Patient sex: M
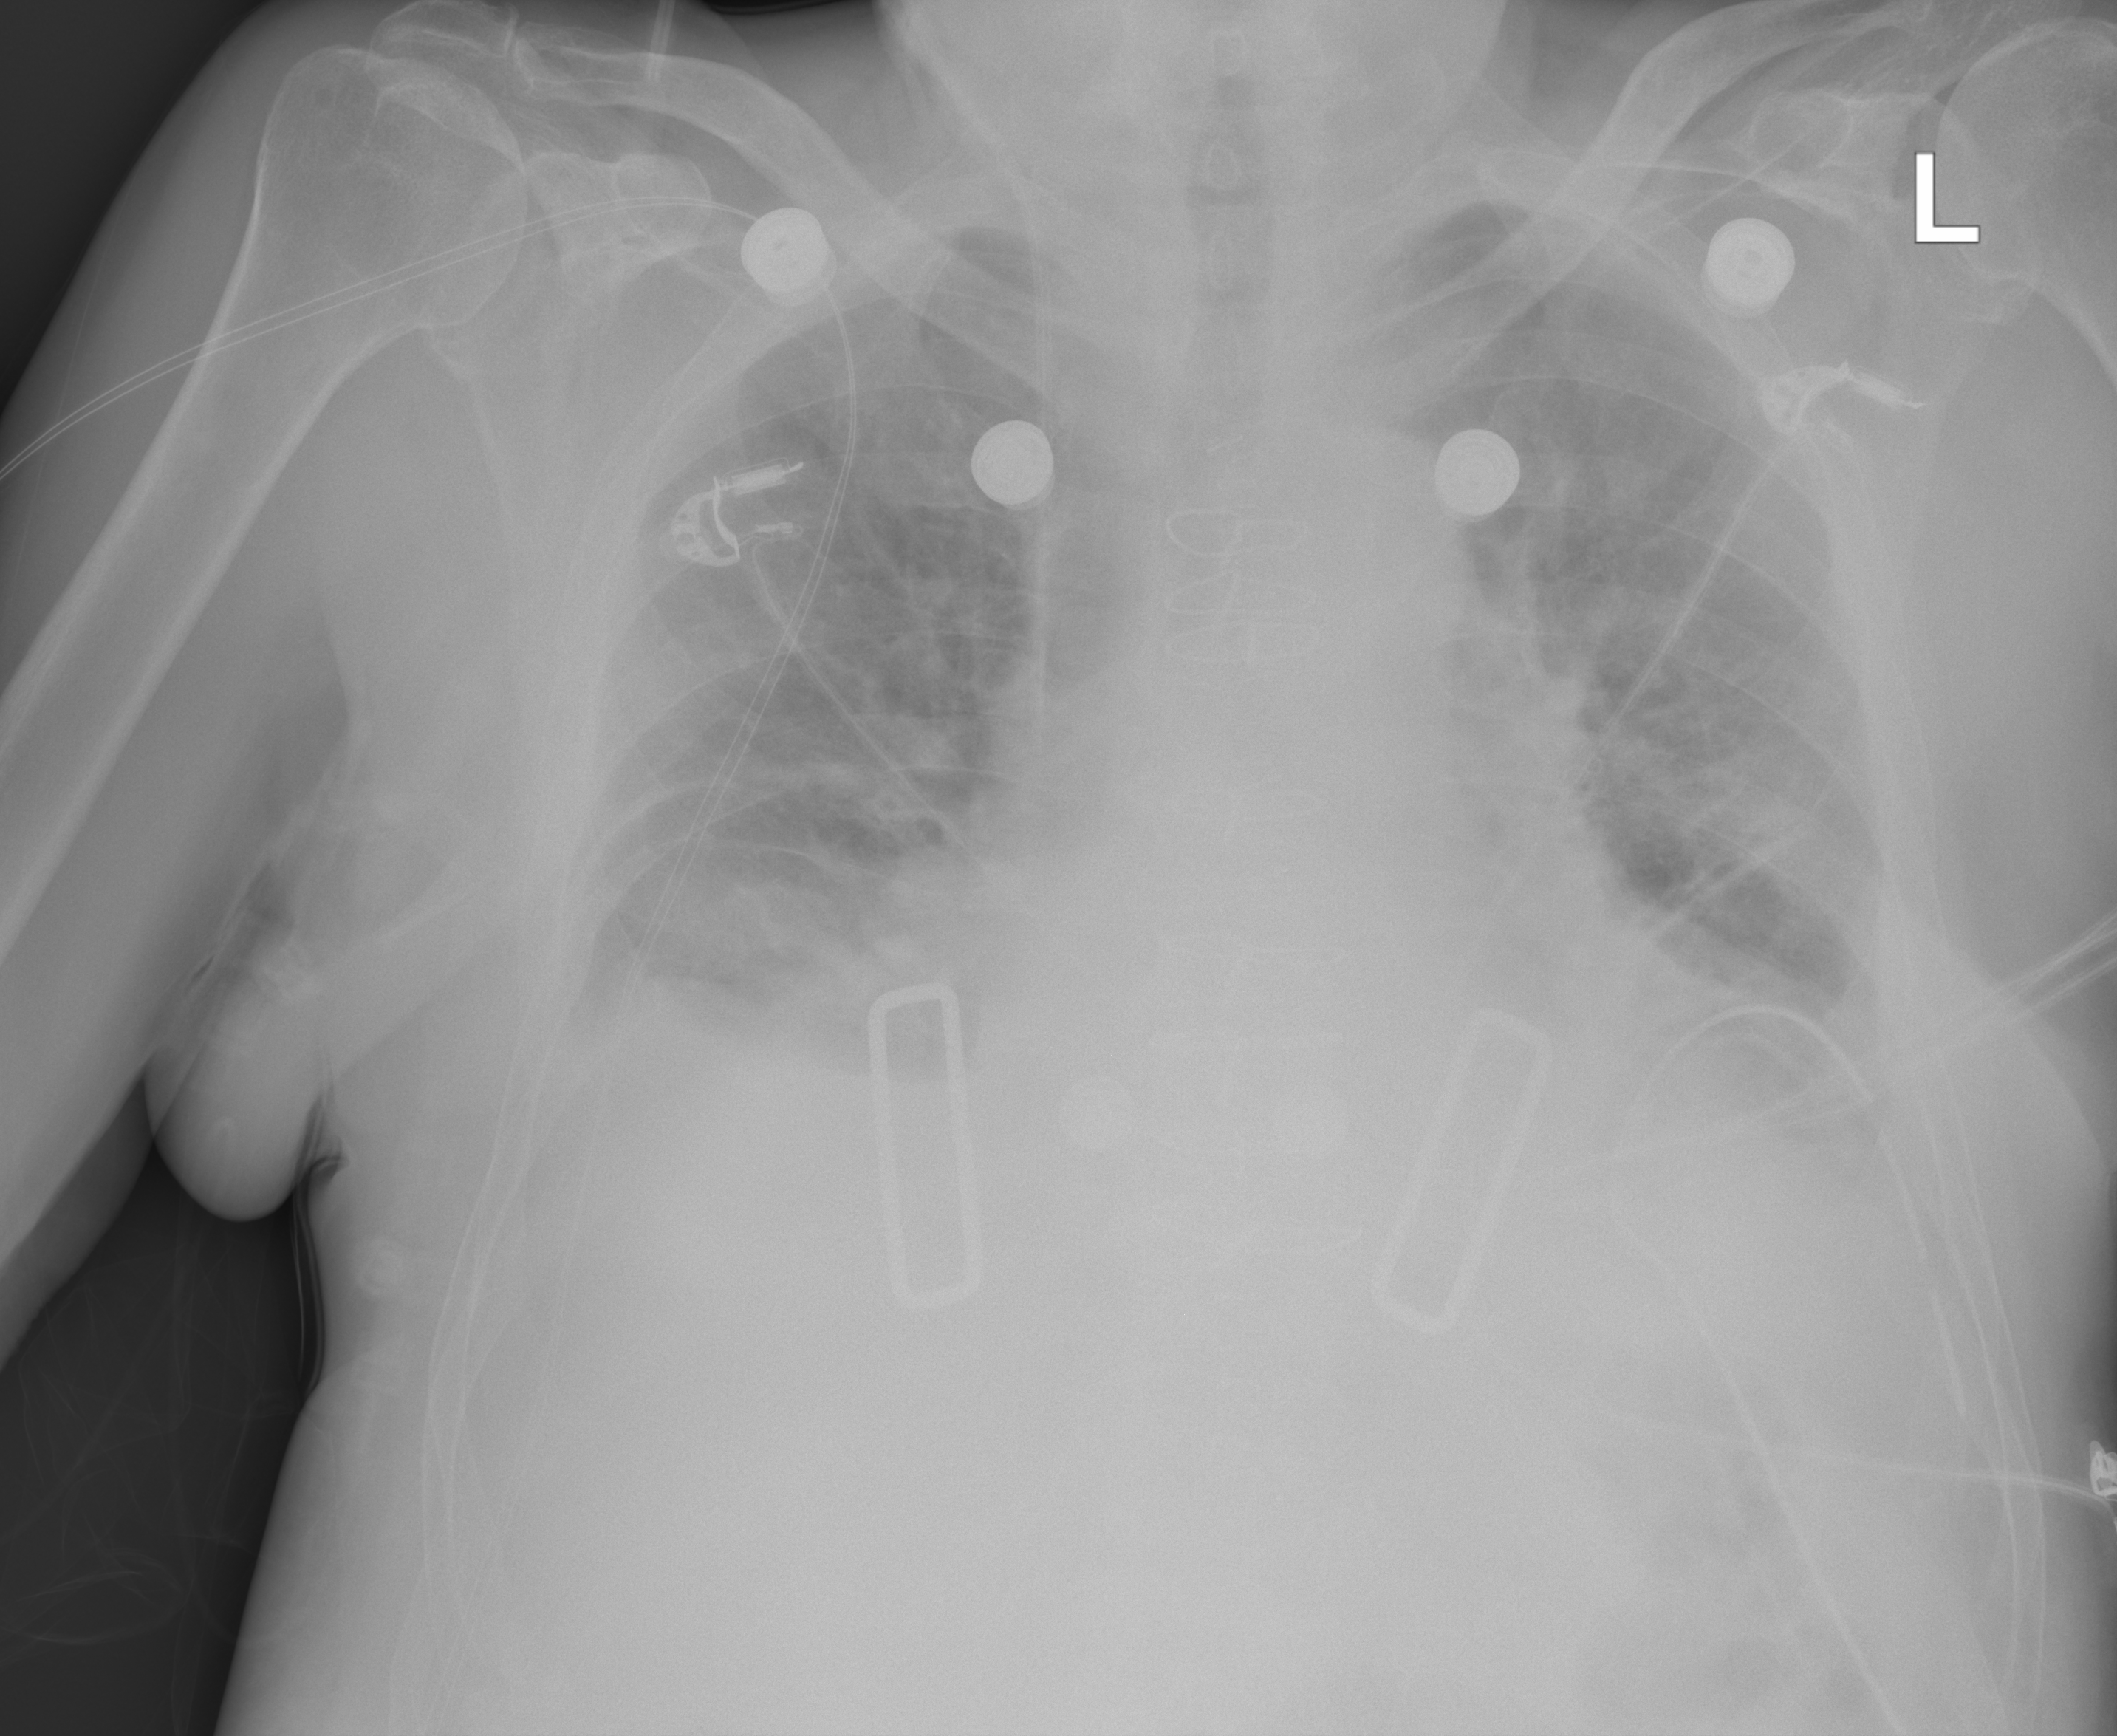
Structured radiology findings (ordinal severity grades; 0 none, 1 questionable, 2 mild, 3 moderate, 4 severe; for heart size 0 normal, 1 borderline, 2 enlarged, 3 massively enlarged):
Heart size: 2
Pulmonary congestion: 2
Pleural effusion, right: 2
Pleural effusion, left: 2
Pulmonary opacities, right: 1
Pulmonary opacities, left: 1
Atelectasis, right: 2
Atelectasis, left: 2